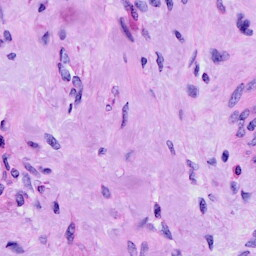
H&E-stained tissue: Cervix